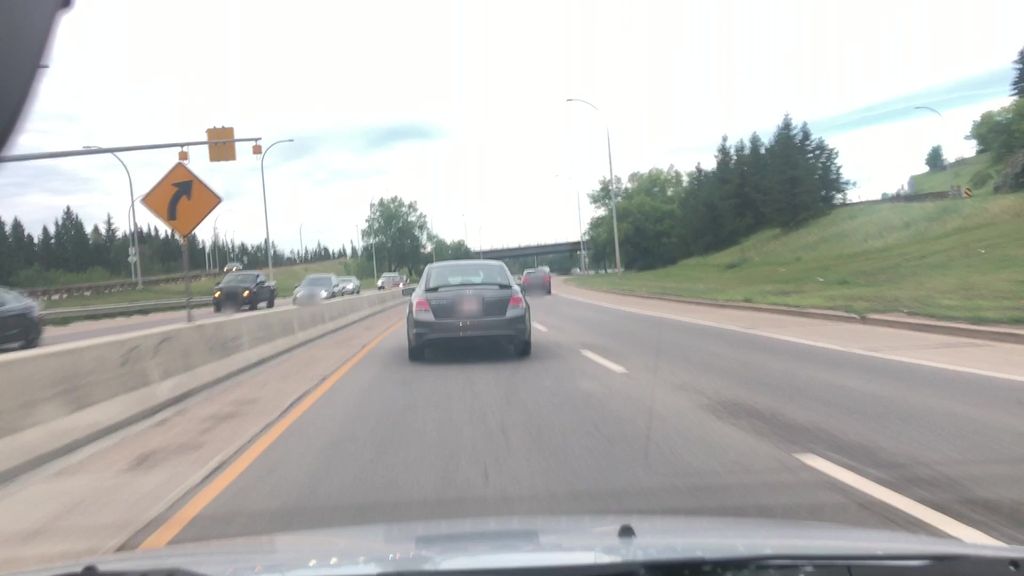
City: edmonton